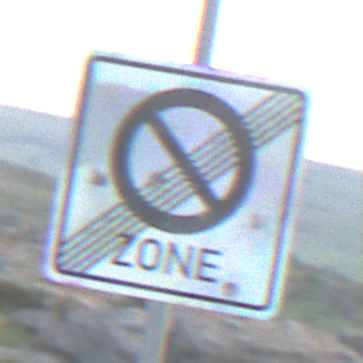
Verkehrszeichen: EndeEingeschraenktesHalteverbotZone
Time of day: SunriseSunset
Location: Outdoor (Nature)
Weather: PartlyCloudy
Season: NotSpecified
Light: Natural